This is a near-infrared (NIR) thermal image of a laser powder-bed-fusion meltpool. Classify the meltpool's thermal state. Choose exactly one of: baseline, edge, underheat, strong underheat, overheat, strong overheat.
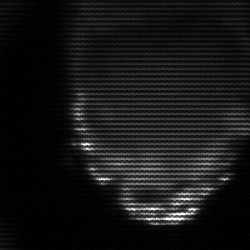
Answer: edge